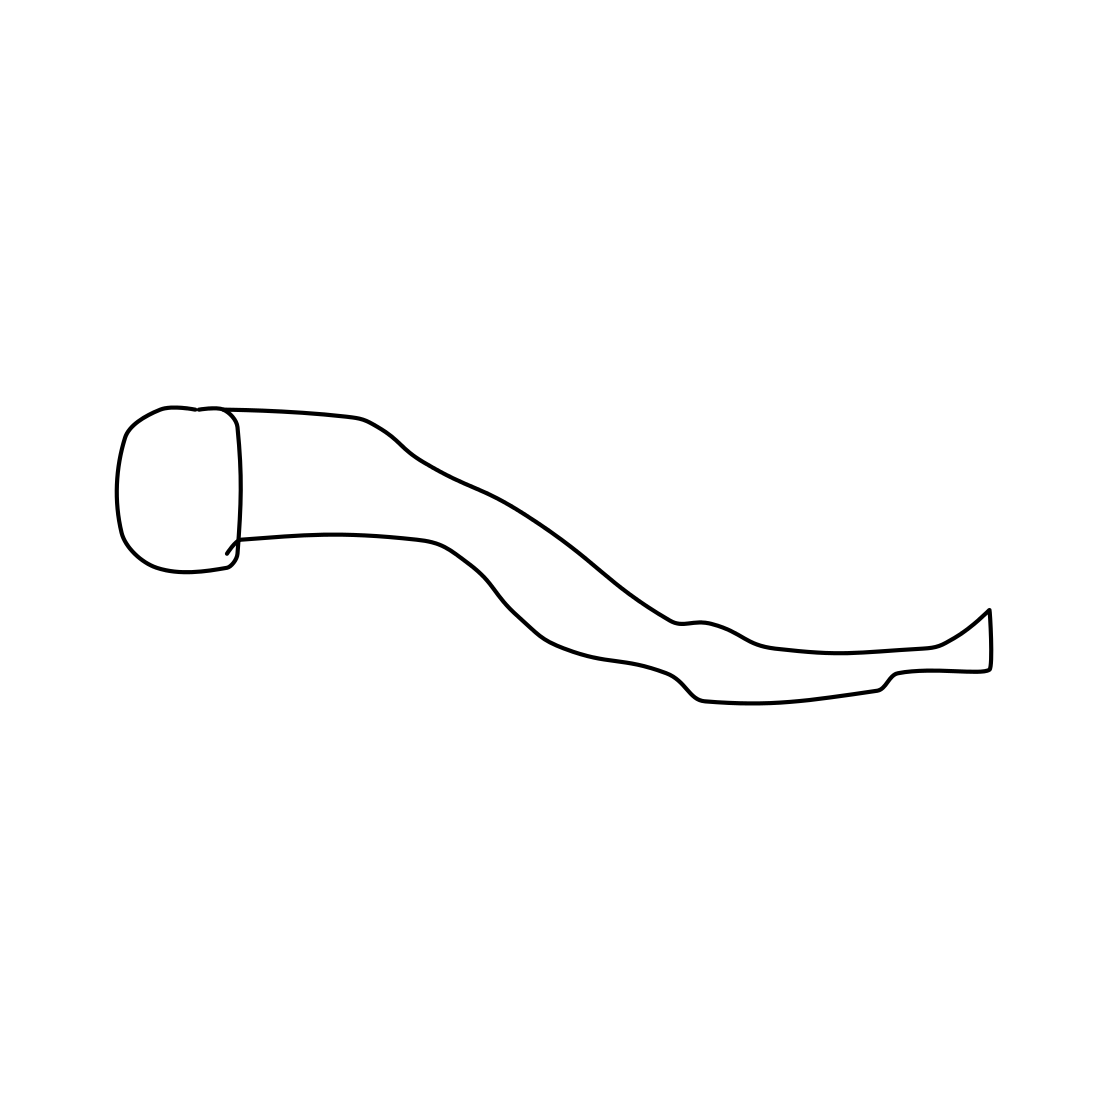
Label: pipe (for smoking)